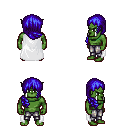
a pixel art fantasy rpg character, male body template, orc, green skin, white cape, metal pants, blue right-swept hairstyle, four views (front, back, left, right), 2x2 character sprite sheet, small pixel art, hard edges, no anti-aliasing